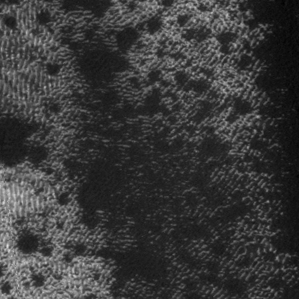
Label: frost